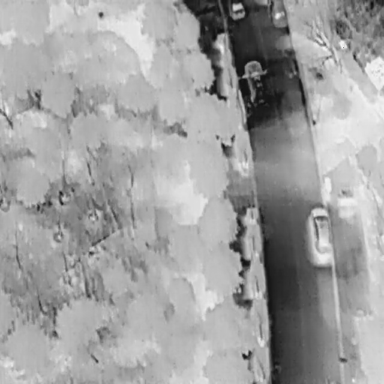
There are four Cars in the infrared image.